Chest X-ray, PA view. Patient: 25 years old, sex M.
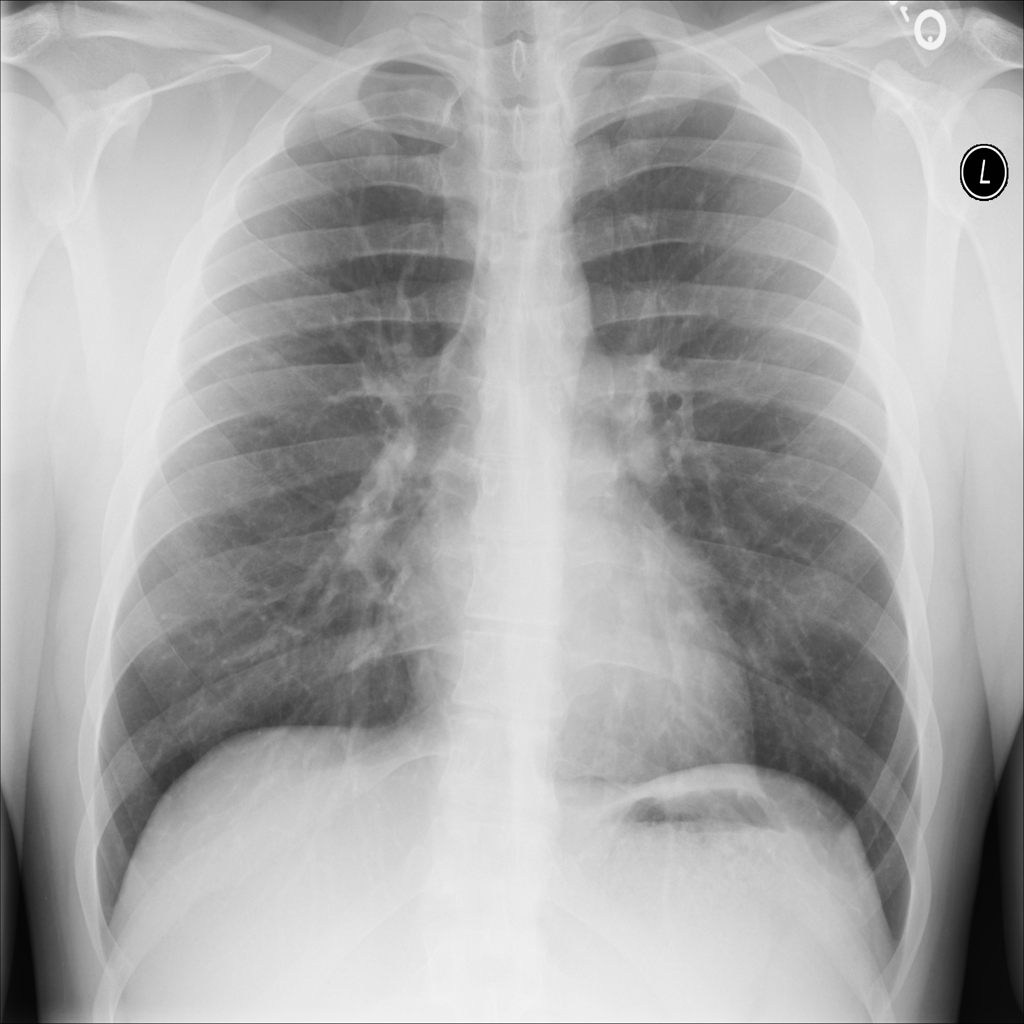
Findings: No Finding